Question: I am generating a 2D array and storing it in db as json string. When I need to modify anything in the array, I then fetch the json string and decode it like
'$myarray = (array)json_decode($jsonString);'
The dump of array is as

'''
$index = 2;
'''
When I wan to access object at index '2' like '$myarray[$index]' I get 'null'. Please guide what I am doing wrong?
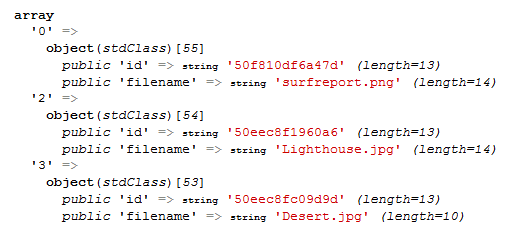
Answer: In your comment you said this "array" was decoded from JSON. When you use 'json_decode', send 'true' as the 2nd parameter. That tells it to make arrays instead of objects when decoding.
You're having trouble because the array is being decoded as an object, which you access using '->' instead of '[]'.
'''
$newArray = json_decode($jsonString, true);
'''
: You were trying to do '(array)json_decode($jsonString)' and that wasn't working. That's because PHP is silly when it comes to type-casting.
Here's a quote from the PHP docs:
> If an , the result is an array whose
elements are the object's properties. The keys are the member variable
names, with a few notable exceptions: ; private variables have the class name prepended to the
variable name; protected variables have a '*' prepended to the
variable name. These prepended values have null bytes on either side.
This can result in some unexpected behaviour.
<URL>
So, it wasn't working because PHP said so.